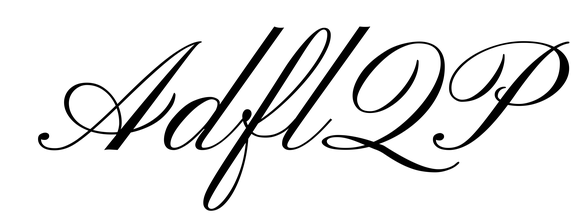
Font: PinyonScript-Regular